Question: I am using OpenGL with C++ (but without shaders and GLSL) and drawing spheres (the pool ball) and cylinders (the cue stick) using the glu library functions to draw them. I am using 'glBindTexture()' to bind the texture and loading the texture using the <URL>.
As you can see from the screenshots there are jagged edges to both the cylinder and the sphere. Calling the following 'glHint()' How do I get rid of the jagged edges. The 'gluSphere()' has 25 stacks and slices, and the 'gluCylinder()' has 100 stacks and slices. Increasing the stacks and slices does not improve the image quality.
Using freeglut for the rest of the drawing
'''
glHint(GL_POLYGON_SMOOTH_HINT, GL_NICEST); //Smooth polygons
glHint(GL_PERSPECTIVE_CORRECTION_HINT, GL_NICEST); //Best perspective corrections
glHint(GL_POINT_SMOOTH_HINT, GL_NICEST); //Smooth points
glHint(GL_LINE_SMOOTH_HINT, GL_NICEST); //Smooth lines
'''

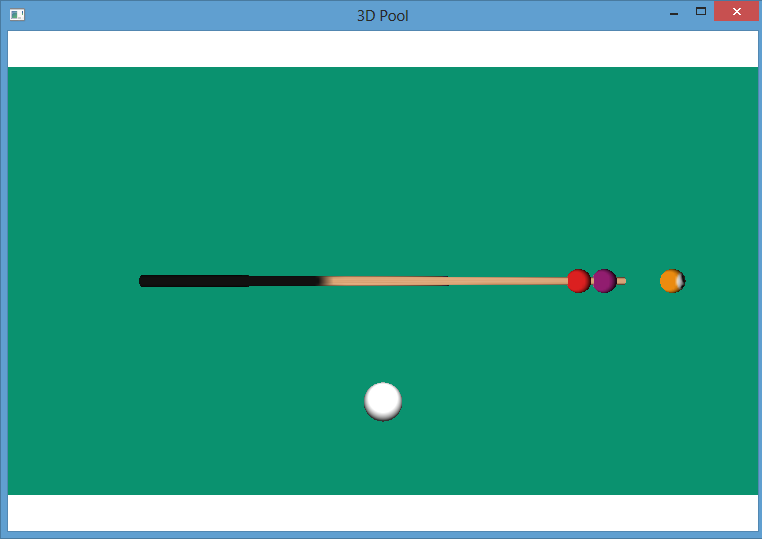
Answer: First of all your question is related to <URL>.
Try to look for "How to turn on antialiasing" - here is many usefull informations about this and some related topics: <URL>.
In your case it will be probably glEnable for GL_POLYGON_SMOOTH and GL_BLEND for sure.
eg.
'''
glEnable (GL_POLYGON_SMOOTH);
glEnable (GL_BLEND);
glBlendFunc (GL_SRC_ALPHA, GL_ONE_MINUS_SRC_ALPHA);
glHint (GL_POLYGON_SMOOTH_HINT, GL_DONT_CARE);
'''
If you plan to use lines there will be GL_LINE_SMOOTH and GL_LINE_SMOOTH_HINT.
For future projects try to not use so complex models if they are far from viewer (making as many slices for sphere), this will cause loss of performance.